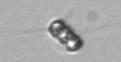
Label: Chaetoceros